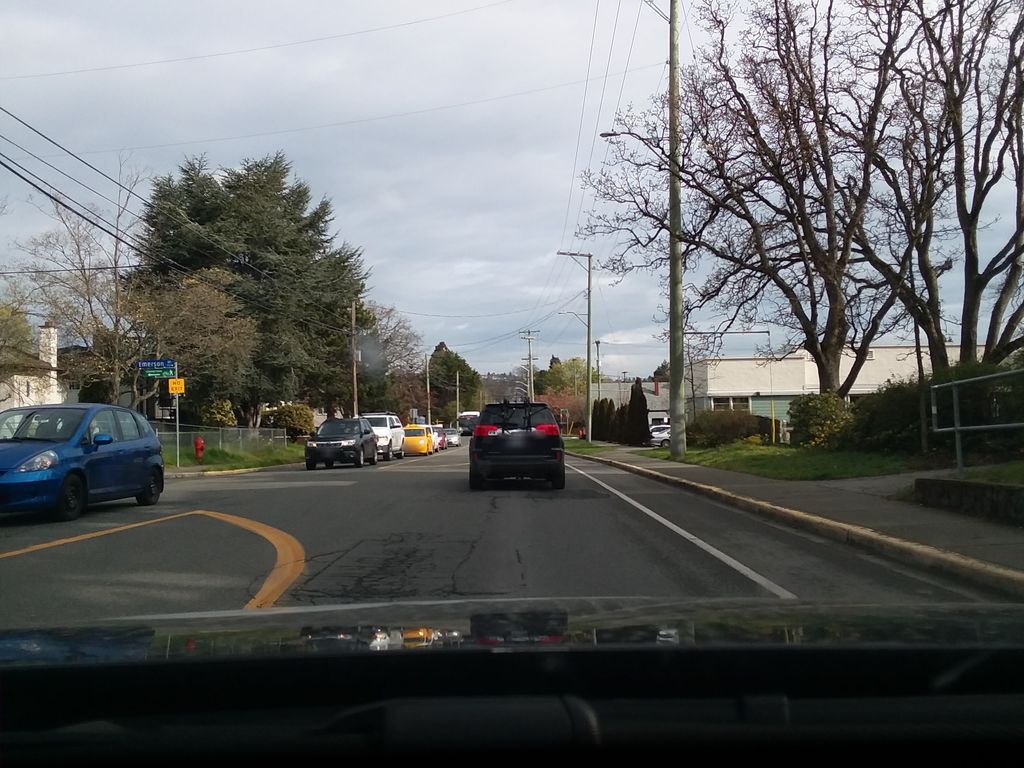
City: victoria